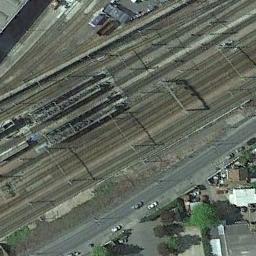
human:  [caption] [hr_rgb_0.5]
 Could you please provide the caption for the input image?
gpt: The railway is next to some trees and houses .

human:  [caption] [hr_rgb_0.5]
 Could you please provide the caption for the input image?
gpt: Both sides of the railway are neat trees .

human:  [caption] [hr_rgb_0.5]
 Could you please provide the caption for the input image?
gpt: A few buildings of different shapes and sizes are beside the railway .

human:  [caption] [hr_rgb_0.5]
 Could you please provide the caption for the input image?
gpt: These railways have a residential area on one side of the railways .

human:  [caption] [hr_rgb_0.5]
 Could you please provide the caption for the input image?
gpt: There are some green trees and buildings beside the railway .